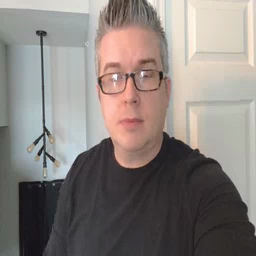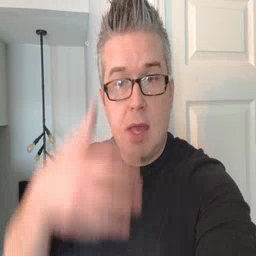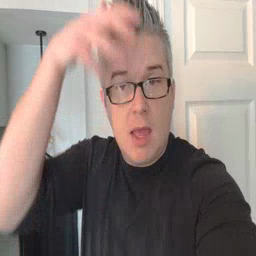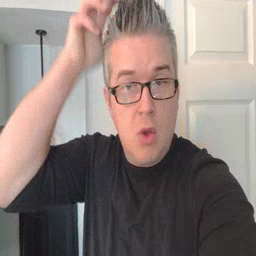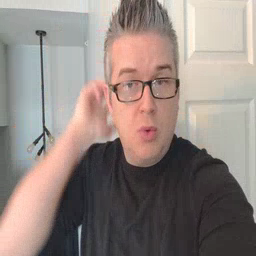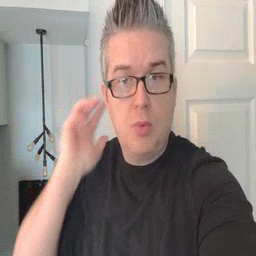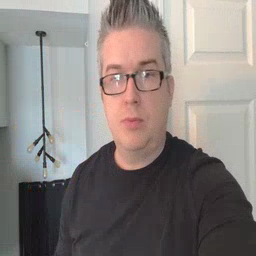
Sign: lion